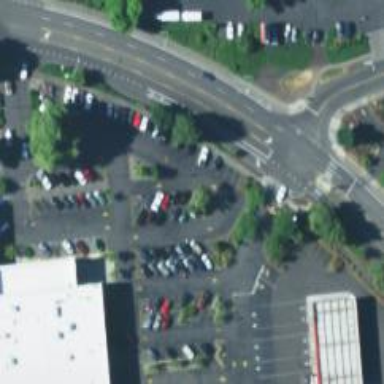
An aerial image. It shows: Parking space is available.